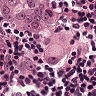
Metastatic tissue present: yes